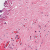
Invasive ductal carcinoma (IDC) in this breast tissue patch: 0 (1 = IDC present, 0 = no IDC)